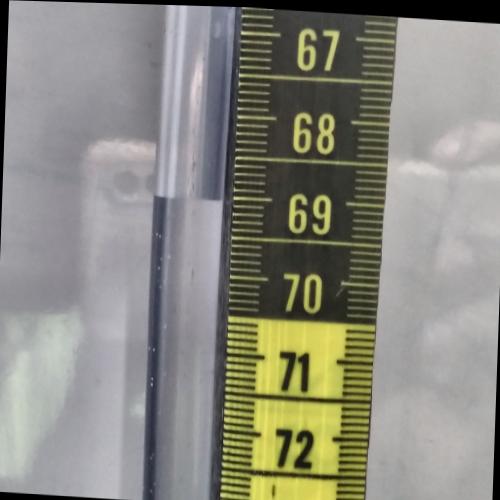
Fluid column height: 69.0 cm